Interaction volume radius: 5 \u00c5
Interaction volume height: 35 \u00c5
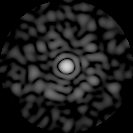
Disorder parameter: 0.8263